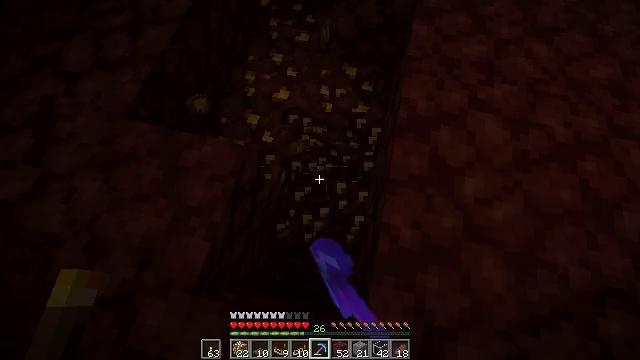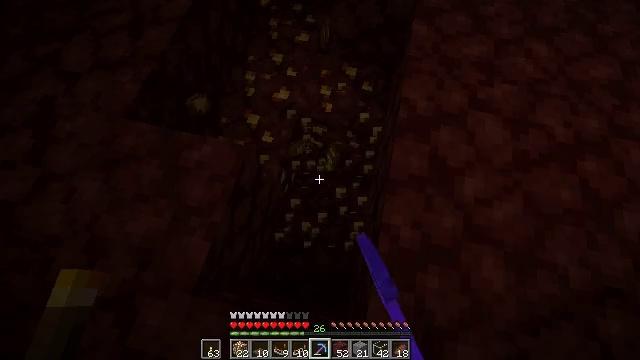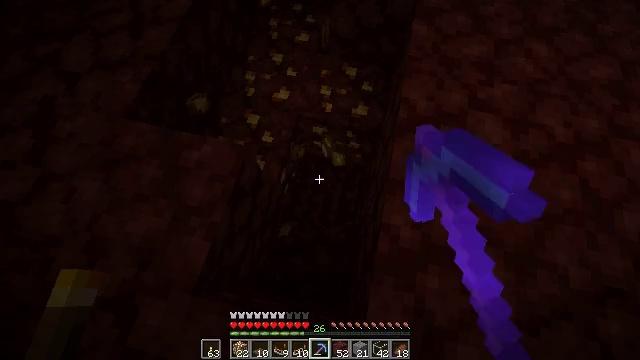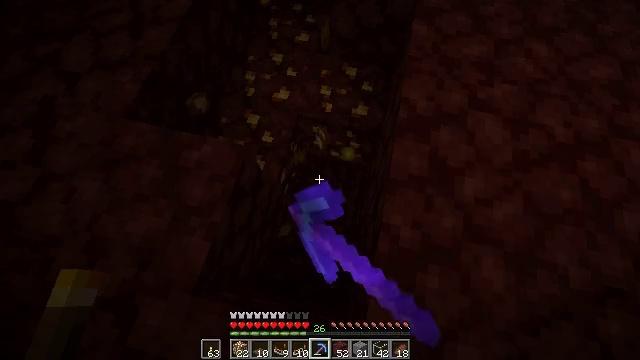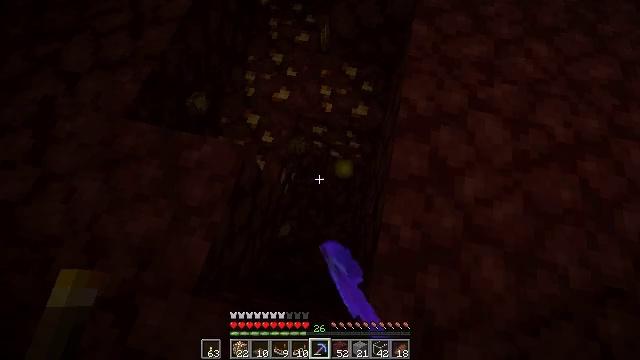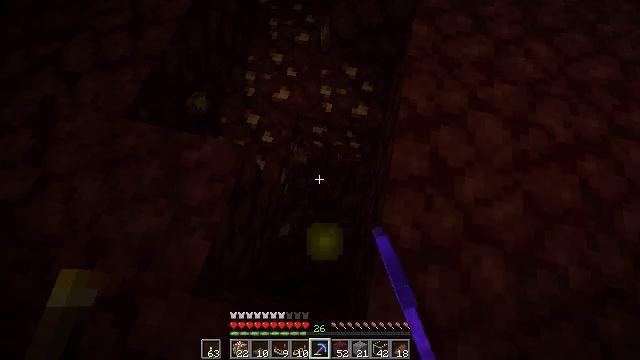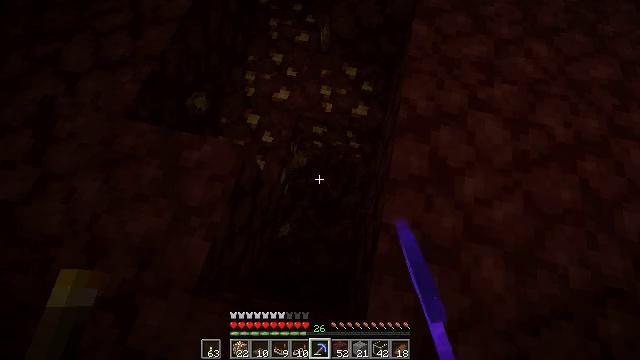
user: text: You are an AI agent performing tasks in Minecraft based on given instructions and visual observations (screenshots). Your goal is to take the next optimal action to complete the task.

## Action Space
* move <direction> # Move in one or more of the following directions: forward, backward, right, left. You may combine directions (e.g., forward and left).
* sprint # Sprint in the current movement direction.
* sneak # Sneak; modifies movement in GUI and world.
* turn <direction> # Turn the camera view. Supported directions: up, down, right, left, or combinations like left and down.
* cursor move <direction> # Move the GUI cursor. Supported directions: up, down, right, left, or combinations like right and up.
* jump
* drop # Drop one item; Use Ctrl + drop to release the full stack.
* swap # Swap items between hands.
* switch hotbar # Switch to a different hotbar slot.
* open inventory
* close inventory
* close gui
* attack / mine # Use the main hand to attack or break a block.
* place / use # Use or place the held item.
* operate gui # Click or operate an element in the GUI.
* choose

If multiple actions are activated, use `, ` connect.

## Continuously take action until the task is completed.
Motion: motion action
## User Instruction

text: Dig up netherrack with a pickaxe.
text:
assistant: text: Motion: attack / mine
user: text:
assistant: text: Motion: attack / mine
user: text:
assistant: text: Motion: attack / mine
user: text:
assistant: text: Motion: attack / mine
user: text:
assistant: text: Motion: attack / mine
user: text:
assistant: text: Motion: attack / mine
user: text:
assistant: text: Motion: no_op